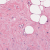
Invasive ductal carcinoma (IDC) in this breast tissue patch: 0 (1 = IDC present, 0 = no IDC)